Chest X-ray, AP view. Patient: 20 years old, sex F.
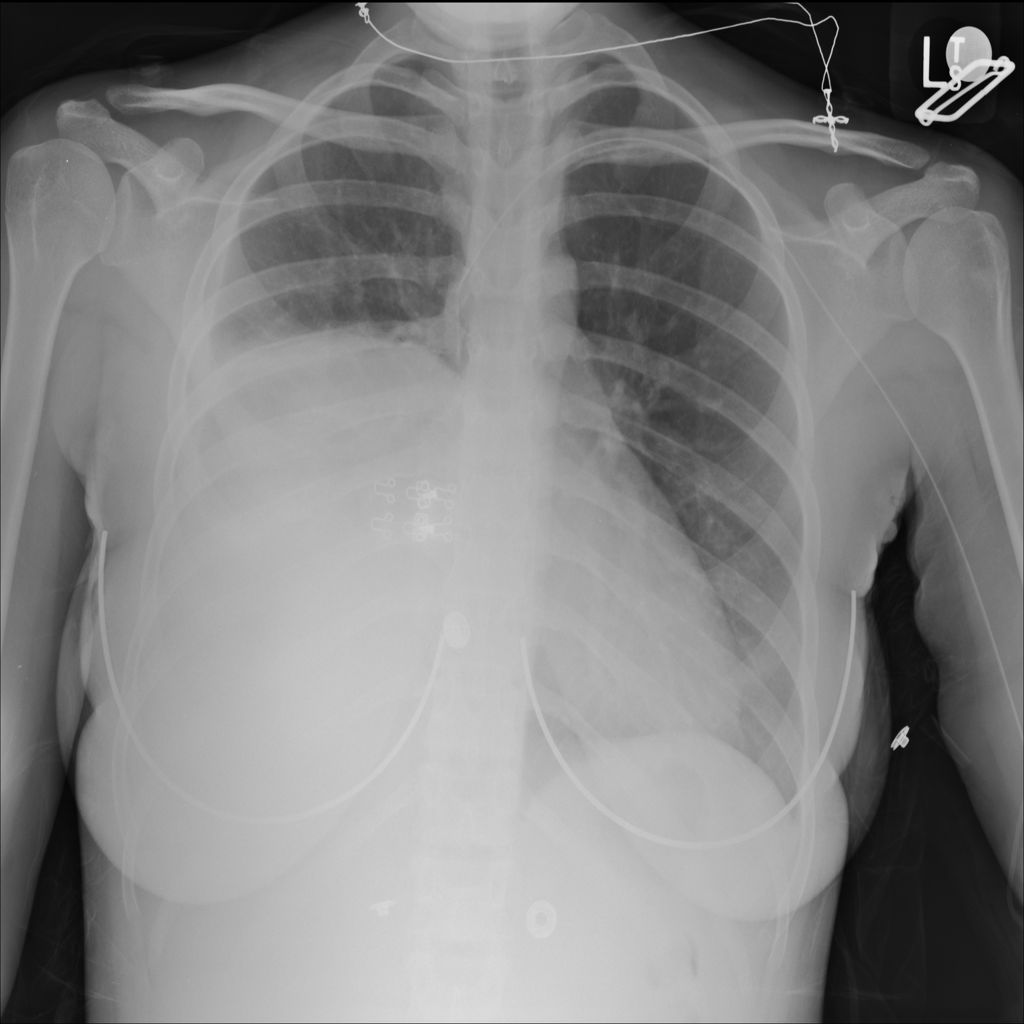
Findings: Effusion